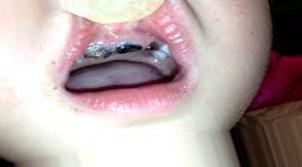
Condition: Caries